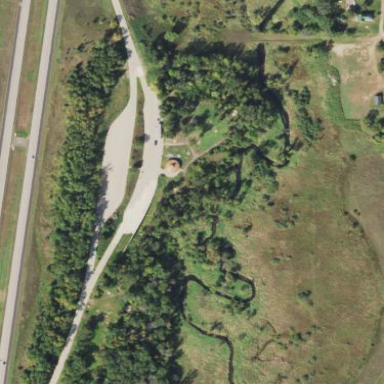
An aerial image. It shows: Rest area along the road.